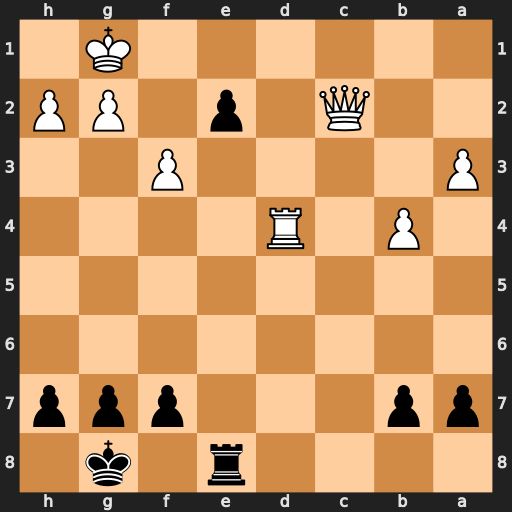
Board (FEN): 4r1k1/pp3ppp/8/8/1P1R4/P4P2/2Q1p1PP/6K1
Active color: b
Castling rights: -
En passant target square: -
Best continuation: e1=Q#